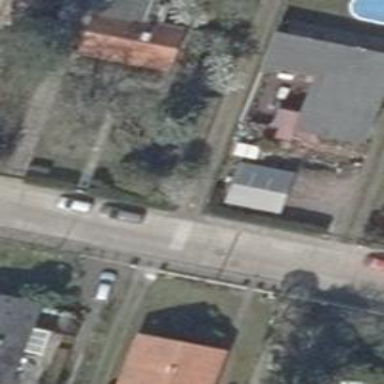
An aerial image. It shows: Residential road paved with concrete.